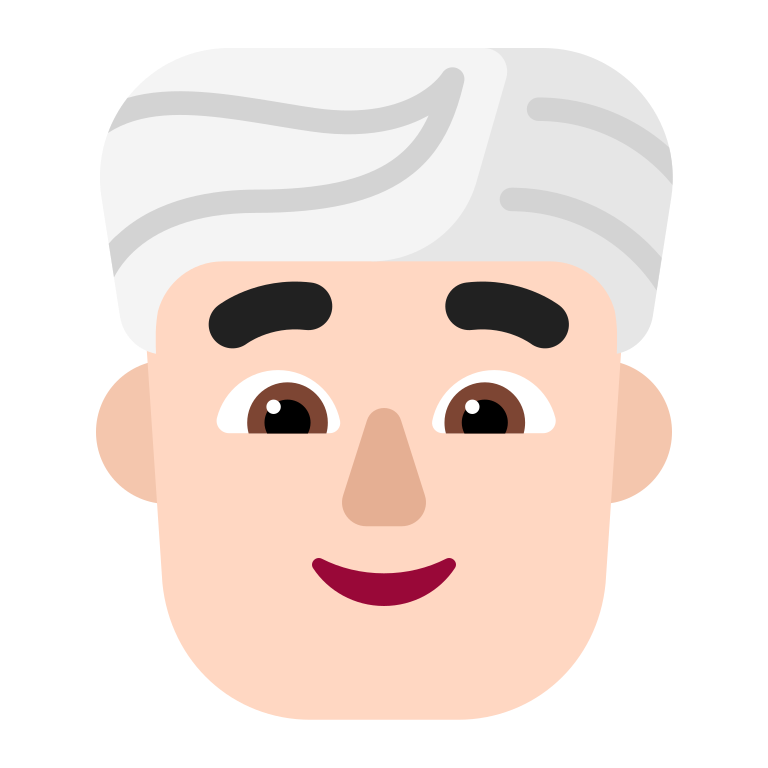
man wearing turban flat light